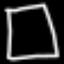
Label: square